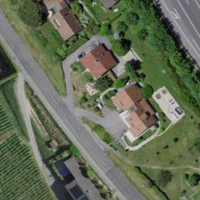
EUNIS habitat code: 57
Species observed at this site:
Juglans regia